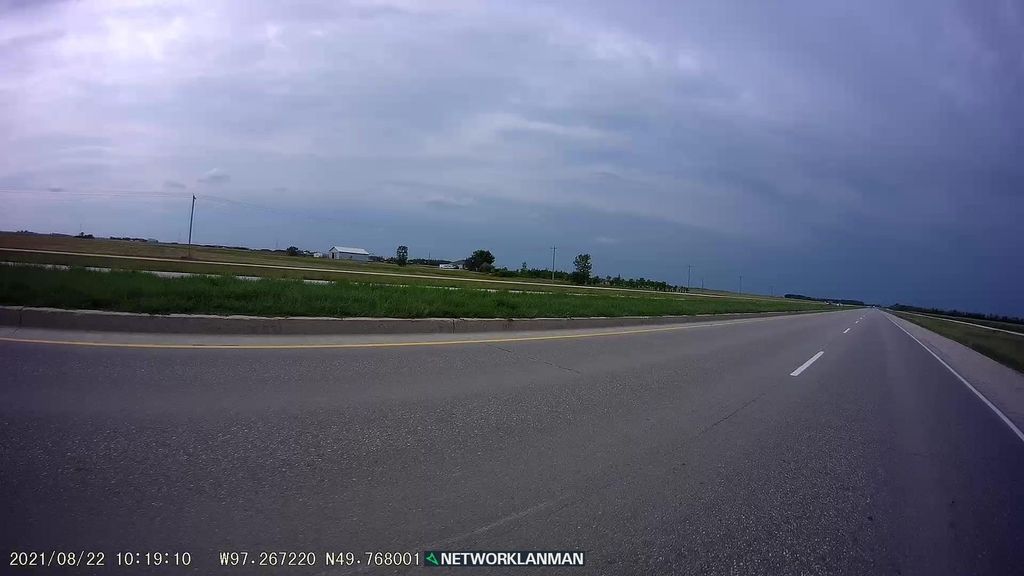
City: winnipeg